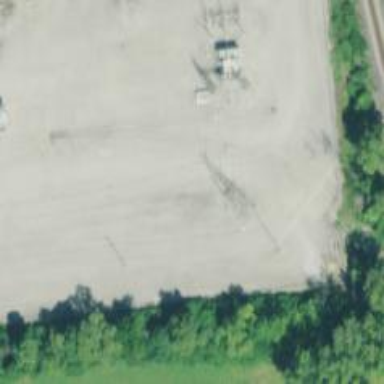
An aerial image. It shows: Lattice structure tower used for power distribution.